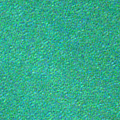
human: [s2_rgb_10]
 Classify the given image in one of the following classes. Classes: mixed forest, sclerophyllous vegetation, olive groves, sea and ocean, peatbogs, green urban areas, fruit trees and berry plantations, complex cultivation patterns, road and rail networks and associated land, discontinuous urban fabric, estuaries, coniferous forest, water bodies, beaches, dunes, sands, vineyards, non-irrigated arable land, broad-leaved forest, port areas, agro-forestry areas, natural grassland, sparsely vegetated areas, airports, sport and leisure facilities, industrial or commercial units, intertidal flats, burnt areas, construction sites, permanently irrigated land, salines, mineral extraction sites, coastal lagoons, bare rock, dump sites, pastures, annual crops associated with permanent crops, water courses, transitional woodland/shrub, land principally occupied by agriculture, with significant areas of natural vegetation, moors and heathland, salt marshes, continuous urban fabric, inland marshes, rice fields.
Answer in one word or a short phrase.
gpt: sea and ocean